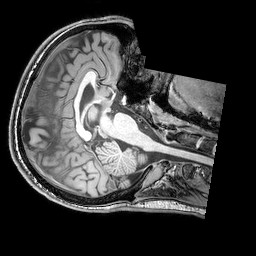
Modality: T1w
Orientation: axial
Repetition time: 0.00828 s
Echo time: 0.00388 s